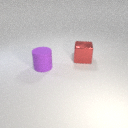
large red metal cube to the right of large purple rubber cylinder